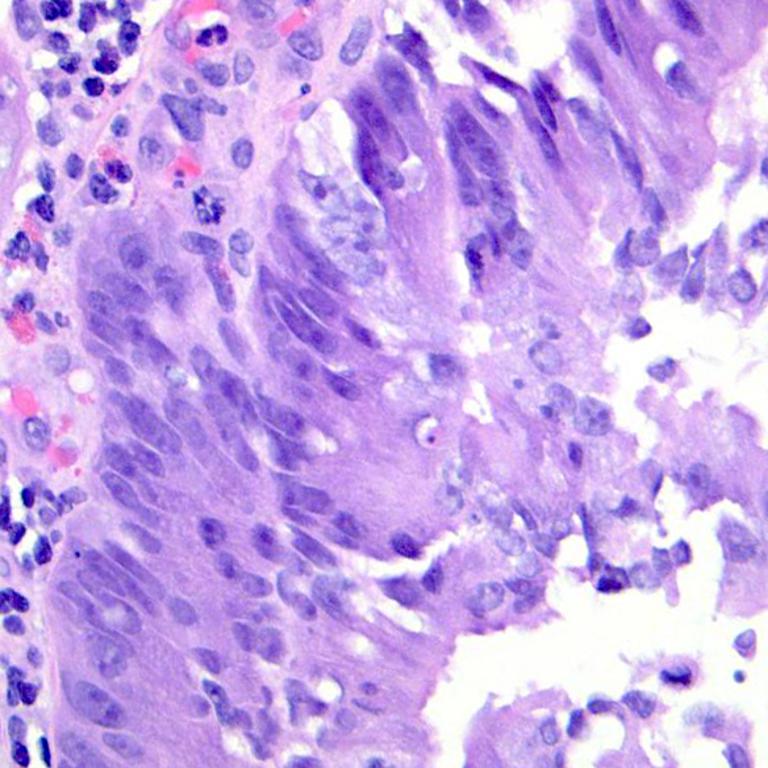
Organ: colon
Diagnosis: adenocarcinomas